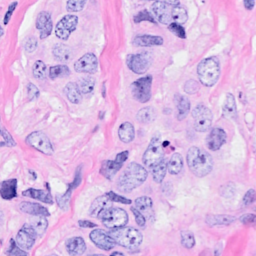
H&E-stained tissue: Breast